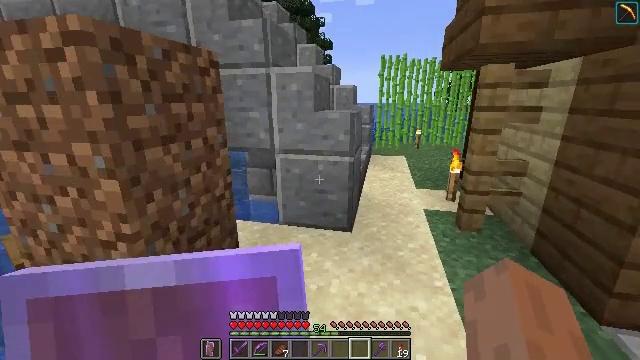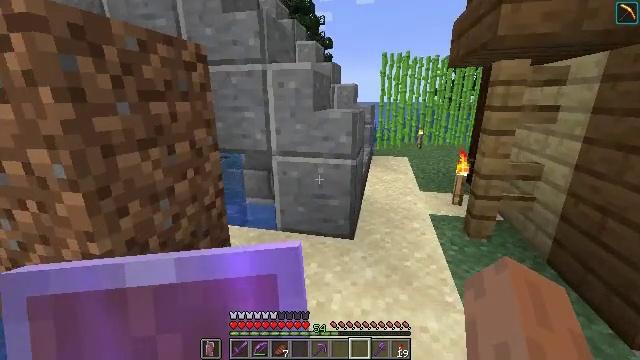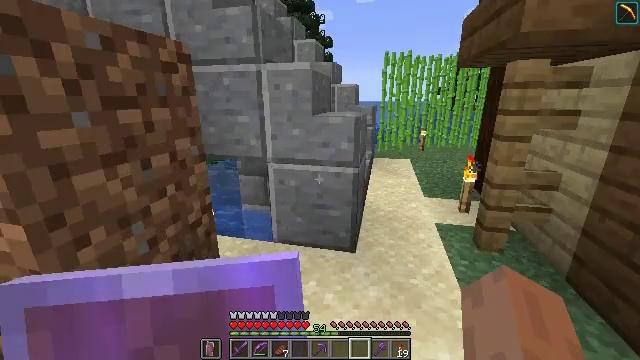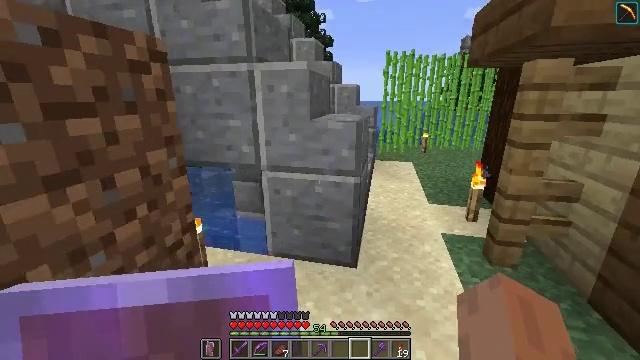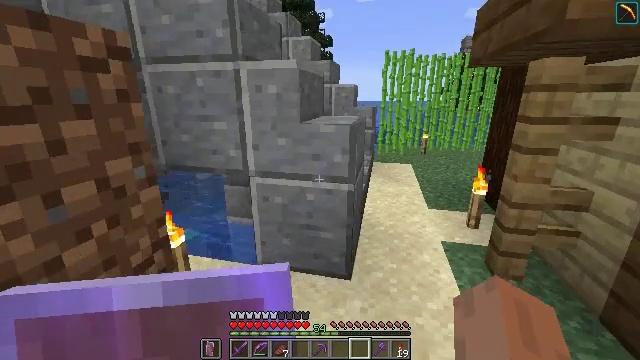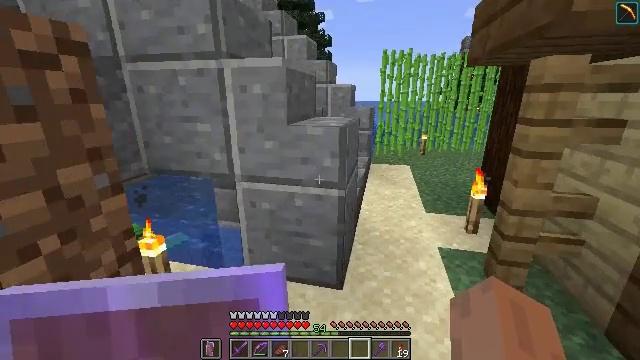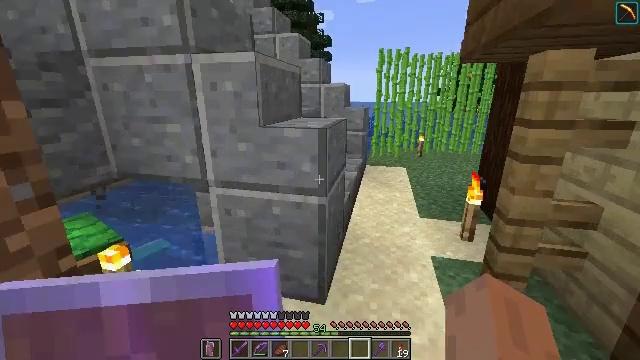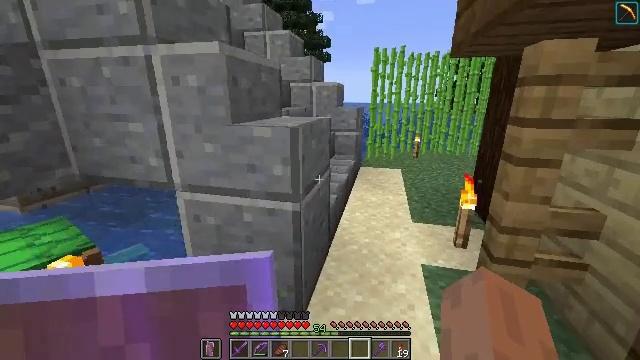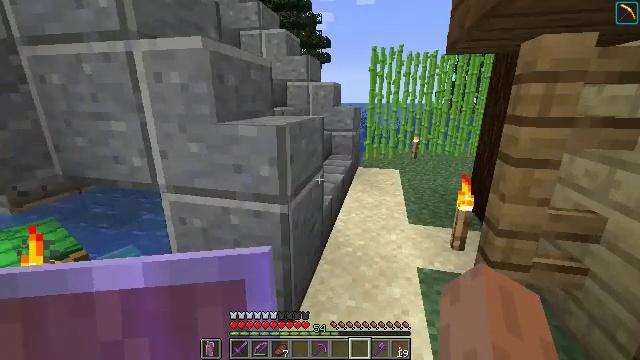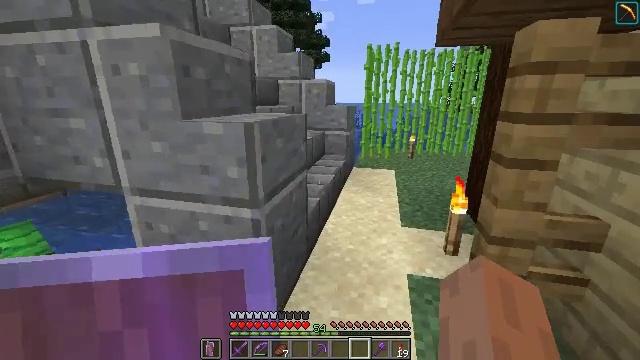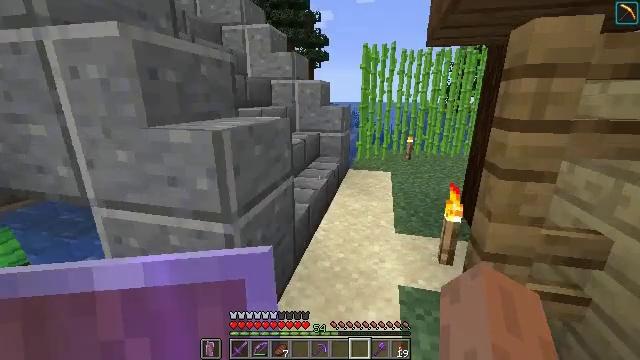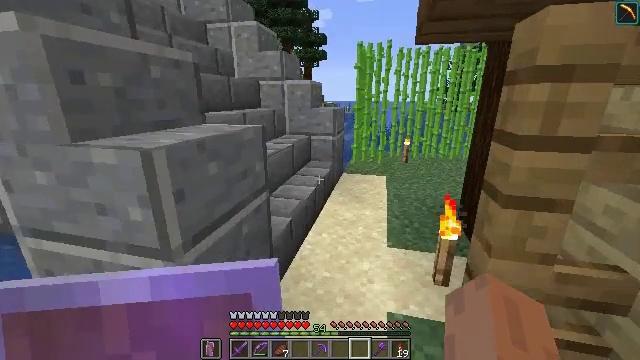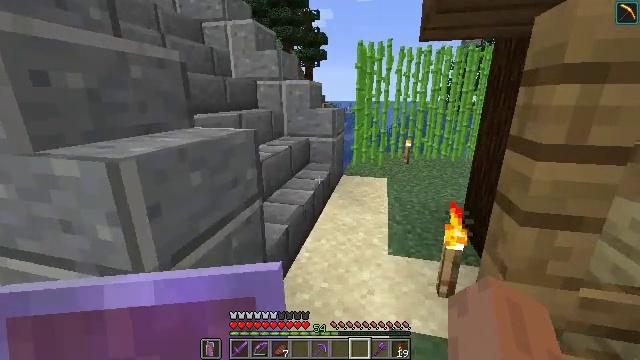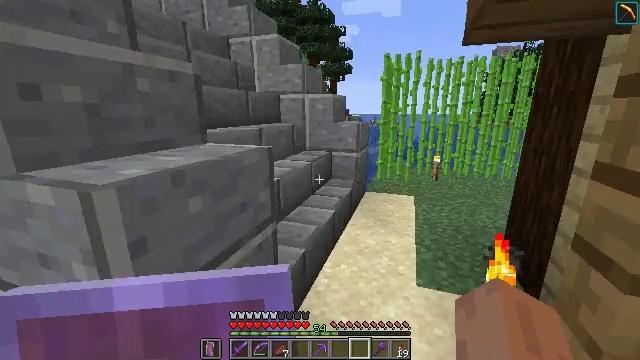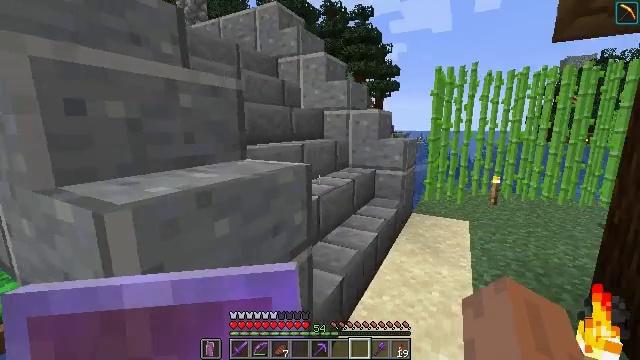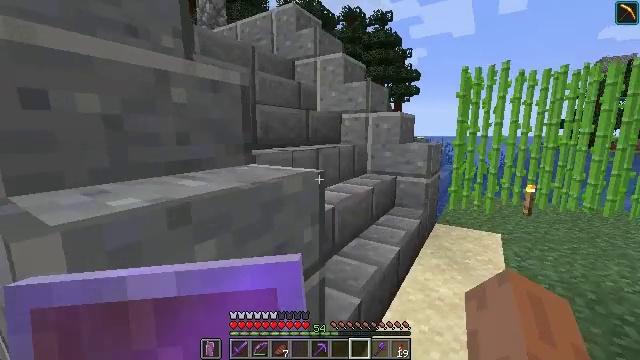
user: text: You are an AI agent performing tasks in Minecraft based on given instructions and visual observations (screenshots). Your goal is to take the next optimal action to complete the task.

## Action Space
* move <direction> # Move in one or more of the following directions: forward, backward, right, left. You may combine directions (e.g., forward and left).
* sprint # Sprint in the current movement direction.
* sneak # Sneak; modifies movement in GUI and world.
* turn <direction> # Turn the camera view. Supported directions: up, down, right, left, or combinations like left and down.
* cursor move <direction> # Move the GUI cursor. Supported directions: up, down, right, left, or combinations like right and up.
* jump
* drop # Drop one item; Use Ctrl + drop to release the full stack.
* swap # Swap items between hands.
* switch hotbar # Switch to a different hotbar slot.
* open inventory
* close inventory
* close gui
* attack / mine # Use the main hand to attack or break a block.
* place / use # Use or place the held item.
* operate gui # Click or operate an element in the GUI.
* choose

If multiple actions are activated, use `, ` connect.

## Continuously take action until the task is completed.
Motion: motion action
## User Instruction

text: Kill the squid.
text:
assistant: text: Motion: move forward
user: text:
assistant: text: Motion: move forward
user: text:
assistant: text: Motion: move forward
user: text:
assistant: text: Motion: move forward and move right
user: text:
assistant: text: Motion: move forward and move right
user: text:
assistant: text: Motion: move forward and move right
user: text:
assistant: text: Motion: move forward and move right
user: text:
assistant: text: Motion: move forward and move right
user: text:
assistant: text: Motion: move forward and move right
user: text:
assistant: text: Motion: move forward and move right
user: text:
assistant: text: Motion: move forward
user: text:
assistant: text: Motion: move forward
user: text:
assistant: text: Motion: move forward, turn left and up
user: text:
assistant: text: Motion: move forward, turn left and up
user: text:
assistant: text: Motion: move forward, turn left and up
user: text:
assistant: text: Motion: move forward, turn left
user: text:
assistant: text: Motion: move forward
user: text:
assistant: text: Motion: move forward
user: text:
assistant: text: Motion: move forward
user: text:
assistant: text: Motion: move forward
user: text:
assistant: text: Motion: move forward
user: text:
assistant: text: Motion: move forward, turn left and up
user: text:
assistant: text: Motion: move forward, turn left and up
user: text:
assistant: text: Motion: move forward, turn left
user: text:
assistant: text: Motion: move forward, turn left
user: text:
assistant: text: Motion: move forward, turn left
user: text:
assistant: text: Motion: move forward
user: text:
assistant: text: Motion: move forward, turn left
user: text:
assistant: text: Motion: move forward, turn left
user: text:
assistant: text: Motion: move forward